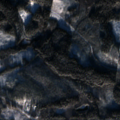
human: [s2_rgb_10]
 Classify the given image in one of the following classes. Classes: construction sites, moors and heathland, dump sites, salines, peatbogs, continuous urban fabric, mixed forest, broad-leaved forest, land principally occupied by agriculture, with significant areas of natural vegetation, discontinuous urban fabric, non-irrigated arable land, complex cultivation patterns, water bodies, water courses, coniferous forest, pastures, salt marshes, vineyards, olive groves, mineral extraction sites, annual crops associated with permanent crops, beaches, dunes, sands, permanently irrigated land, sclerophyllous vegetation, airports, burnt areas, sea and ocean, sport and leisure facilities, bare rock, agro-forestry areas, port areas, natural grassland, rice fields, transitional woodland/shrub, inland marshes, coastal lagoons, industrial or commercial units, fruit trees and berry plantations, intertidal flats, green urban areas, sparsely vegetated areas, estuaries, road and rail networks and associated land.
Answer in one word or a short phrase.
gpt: coniferous forest, mixed forest, transitional woodland/shrub